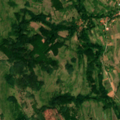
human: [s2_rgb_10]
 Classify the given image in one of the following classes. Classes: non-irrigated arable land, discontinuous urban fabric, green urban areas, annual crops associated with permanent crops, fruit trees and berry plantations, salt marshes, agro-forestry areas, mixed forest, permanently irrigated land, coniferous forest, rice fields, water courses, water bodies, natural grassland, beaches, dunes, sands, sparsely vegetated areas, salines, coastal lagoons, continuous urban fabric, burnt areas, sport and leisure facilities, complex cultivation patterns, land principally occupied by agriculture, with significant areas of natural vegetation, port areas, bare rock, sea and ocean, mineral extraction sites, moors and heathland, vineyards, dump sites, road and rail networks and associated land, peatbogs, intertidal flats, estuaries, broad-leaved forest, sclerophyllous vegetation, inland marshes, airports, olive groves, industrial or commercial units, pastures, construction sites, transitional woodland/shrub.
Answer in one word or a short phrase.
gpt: complex cultivation patterns, land principally occupied by agriculture, with significant areas of natural vegetation, broad-leaved forest, natural grassland, transitional woodland/shrub